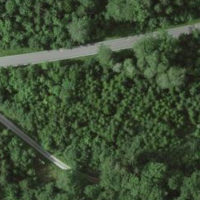
EUNIS habitat code: 41
Species observed at this site:
Tussilago farfara